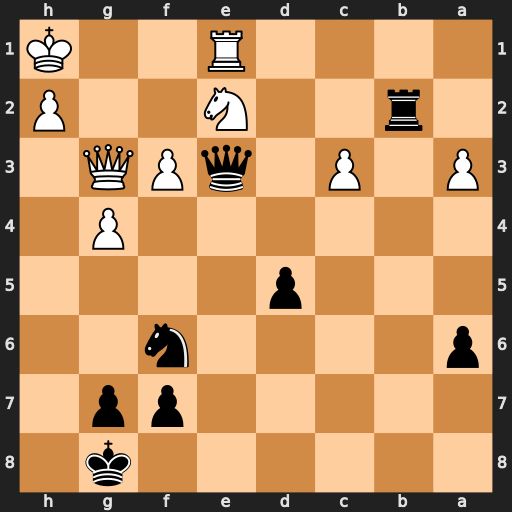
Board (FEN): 6k1/5pp1/p4n2/3p4/6P1/P1P1qPQ1/1r2N2P/4R2K
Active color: b
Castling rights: -
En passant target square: -
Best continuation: Rxe2 Rxe2 Qxe2